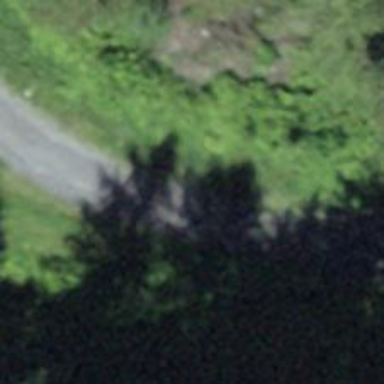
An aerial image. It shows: Intermediate downhill track.